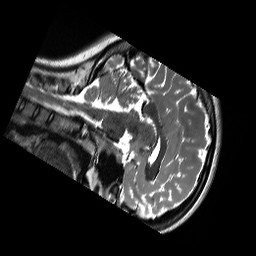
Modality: T2w
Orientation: sagittal
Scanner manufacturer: siemens
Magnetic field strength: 3 T
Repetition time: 13.52 s
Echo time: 0.088 s